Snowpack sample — Buffalo Mountain, Silverthorne, Colorado, USA (2/22/26, 2:02 PM MST)
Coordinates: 39.622, -106.113
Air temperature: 33 °F
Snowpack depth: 63 cm
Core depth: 20 cm
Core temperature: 23 °F
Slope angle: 11°, slope face: 116°
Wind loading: low
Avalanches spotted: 0
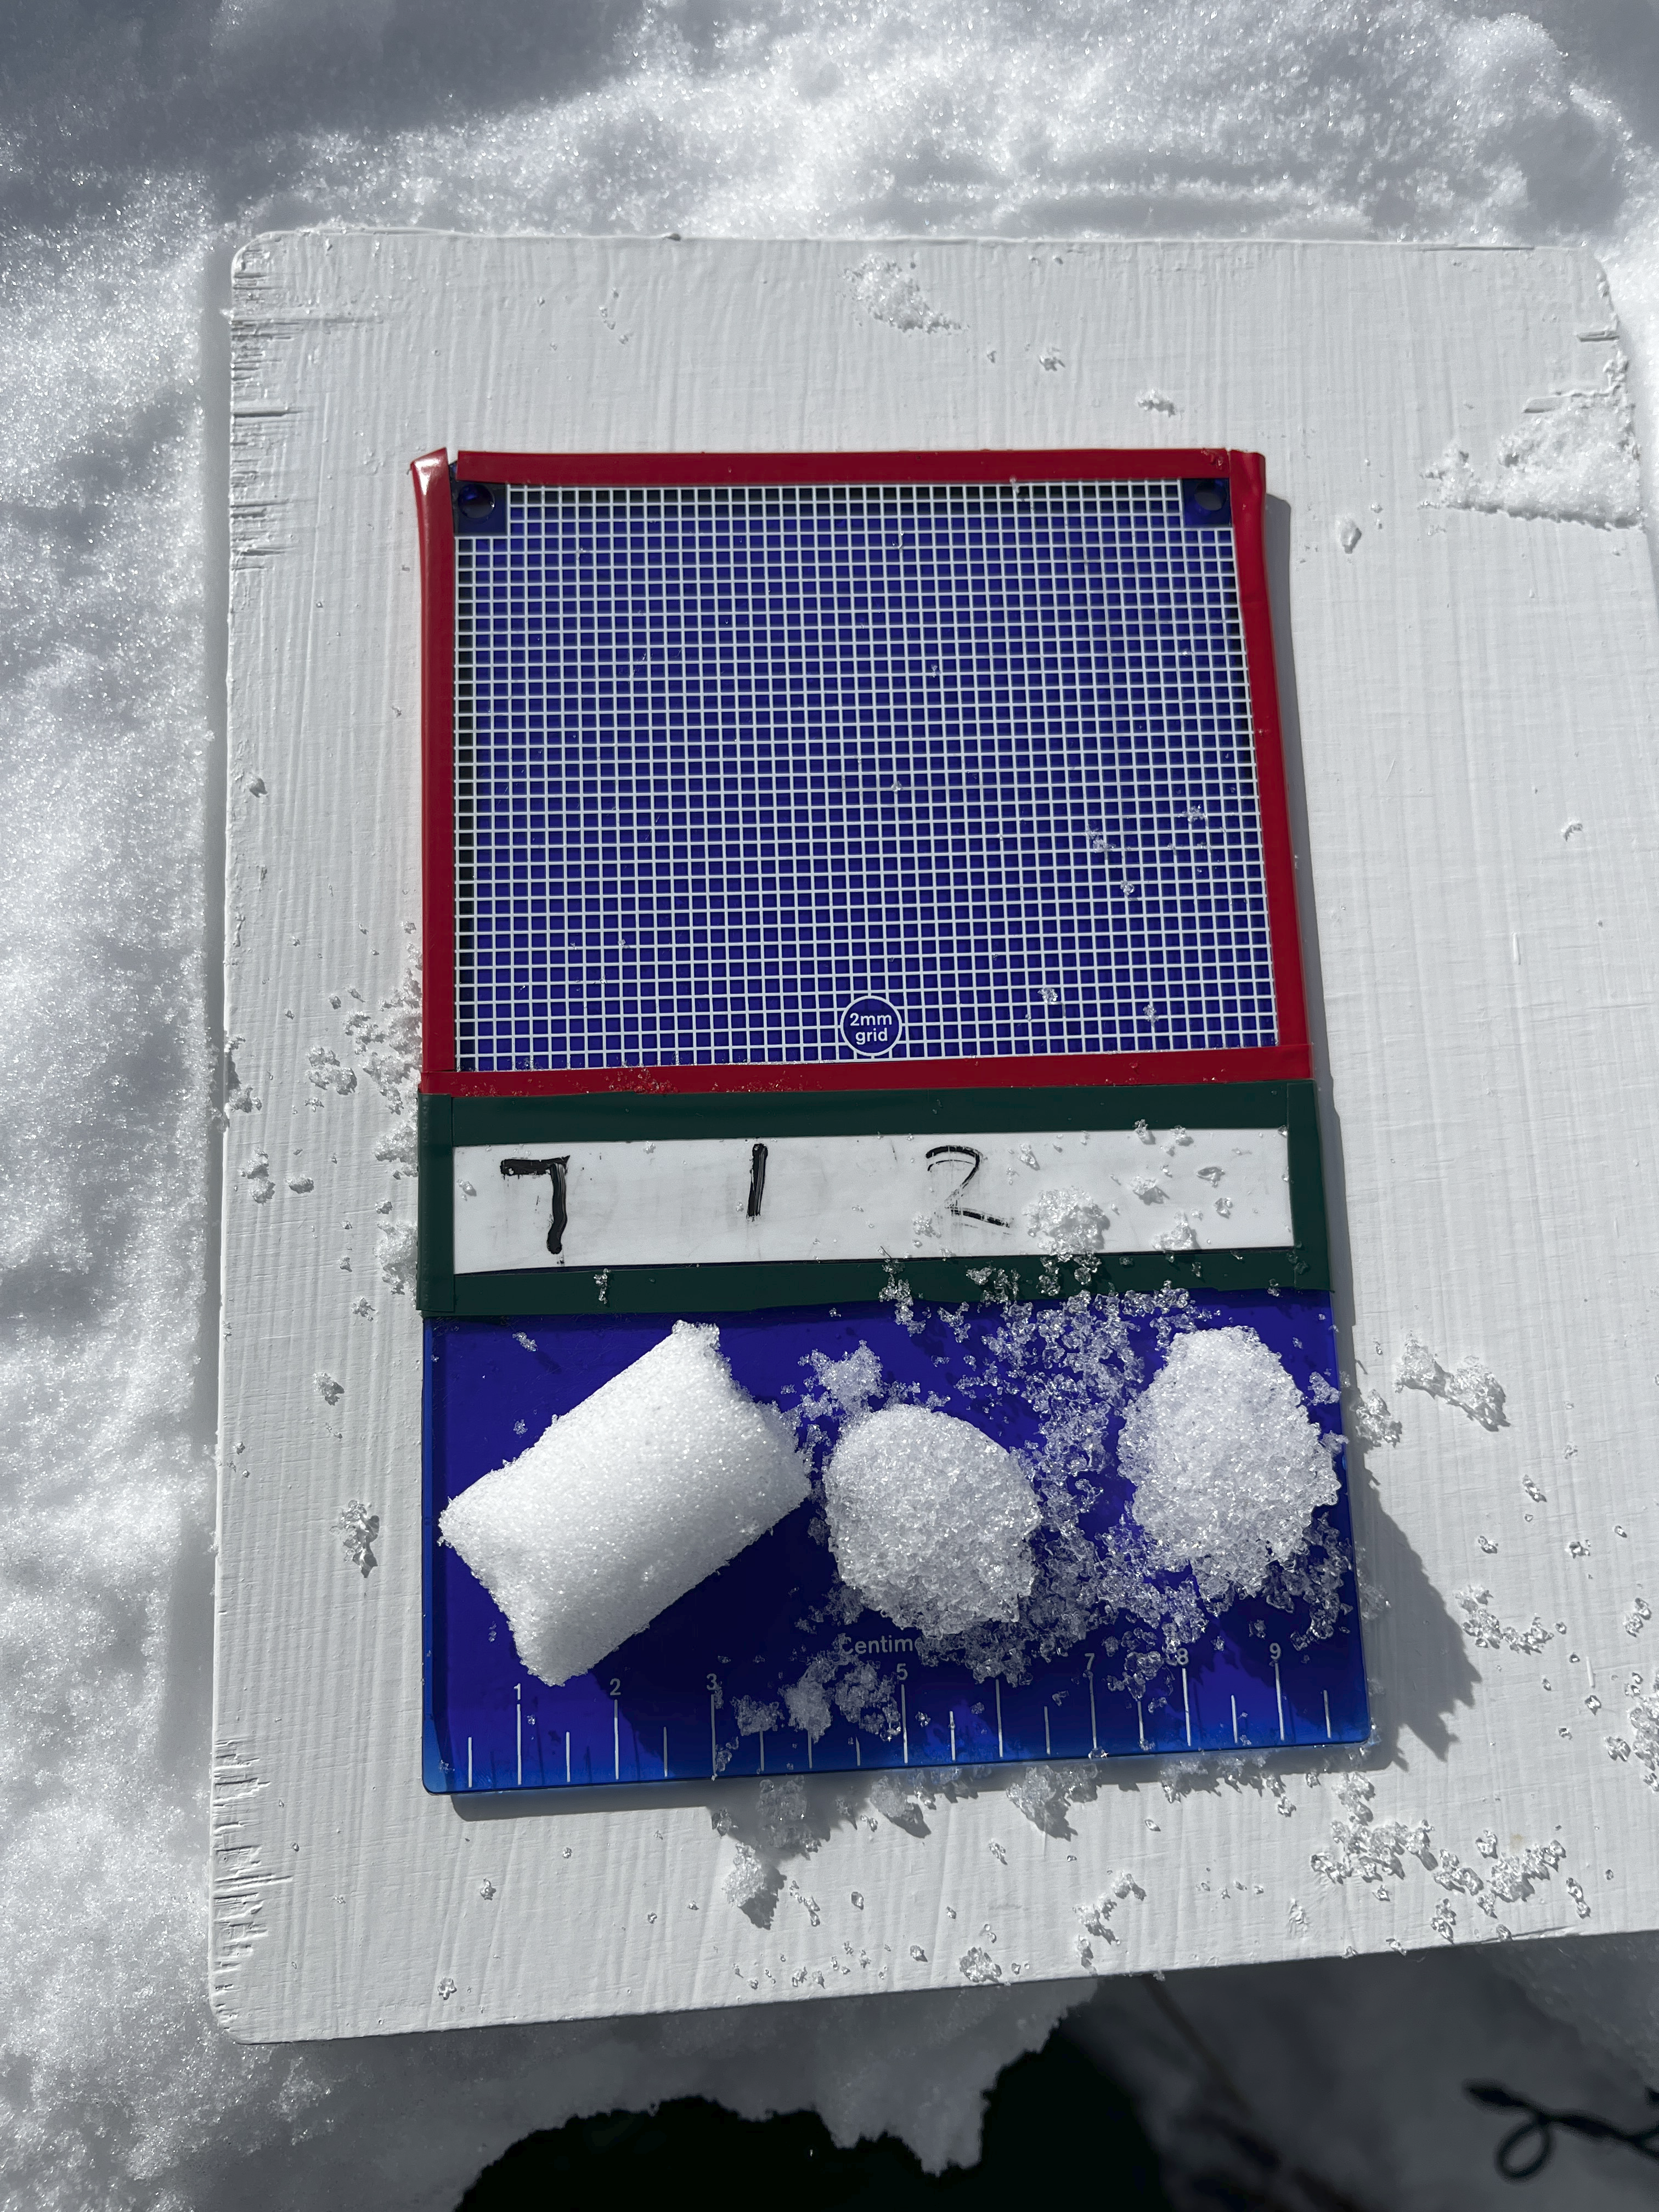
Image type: crystal_card
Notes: In a firebreak similar to site 1, minimal wind loading with no spotted avalanches (not many faces in view though)